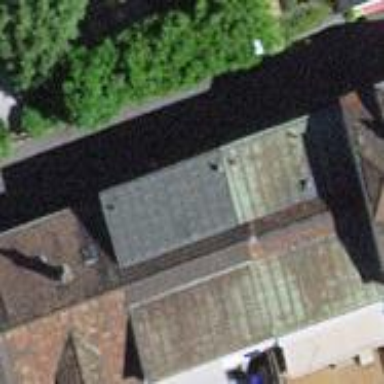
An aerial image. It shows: Terrace building.